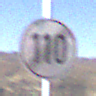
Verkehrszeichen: EndeGeschwindigkeit110
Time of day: MorningAfternoon
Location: Outdoor (Nature)
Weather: Clear
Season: NotSpecified
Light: Natural